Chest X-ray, PA view. Patient: 49 years old, sex M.
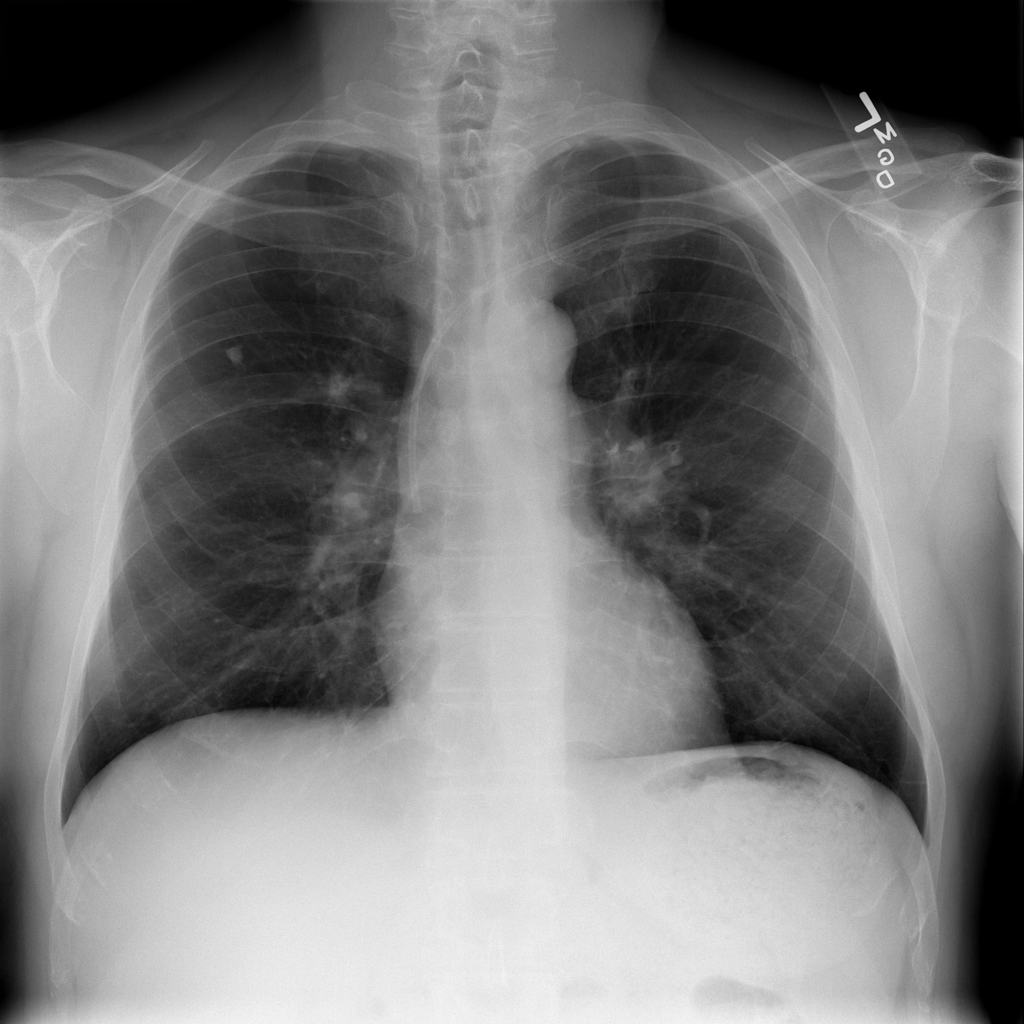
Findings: No Finding